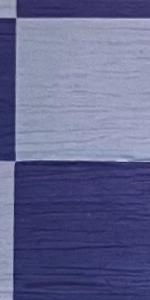
Label: Empty